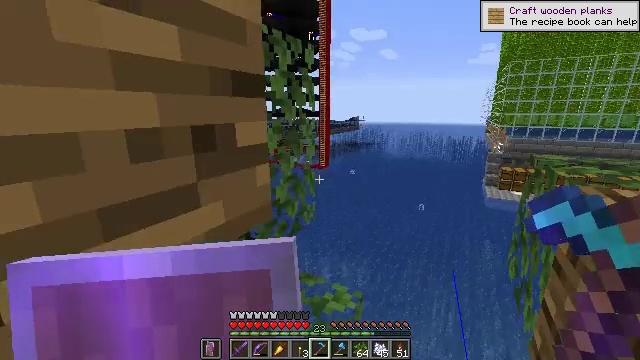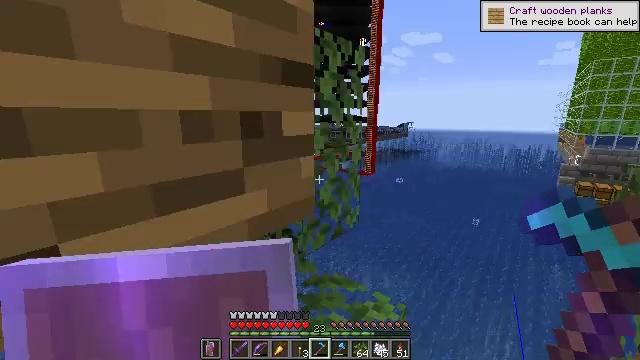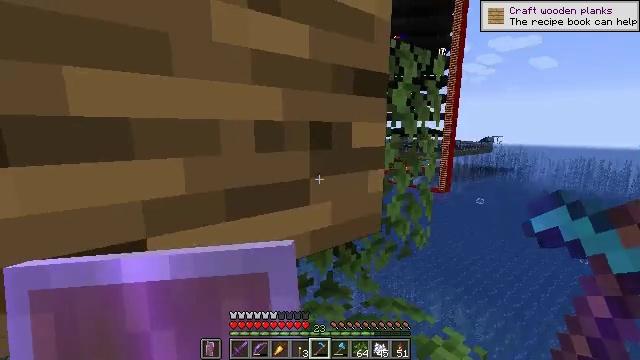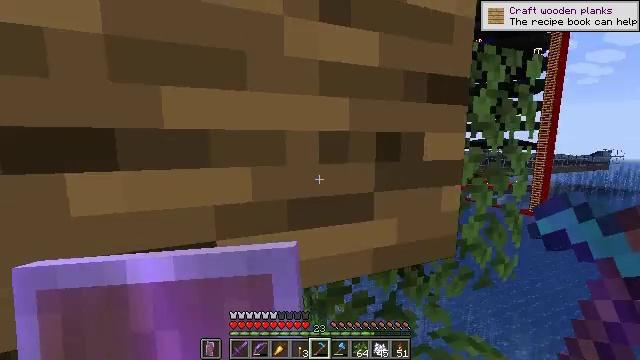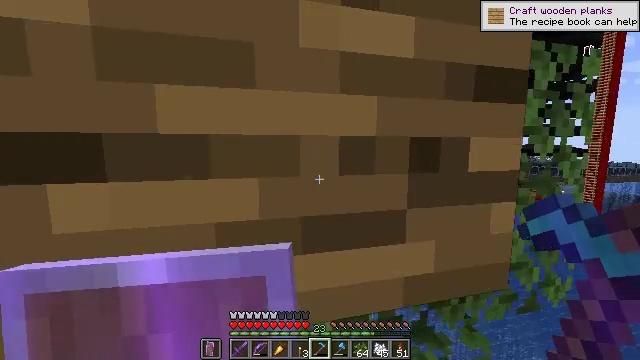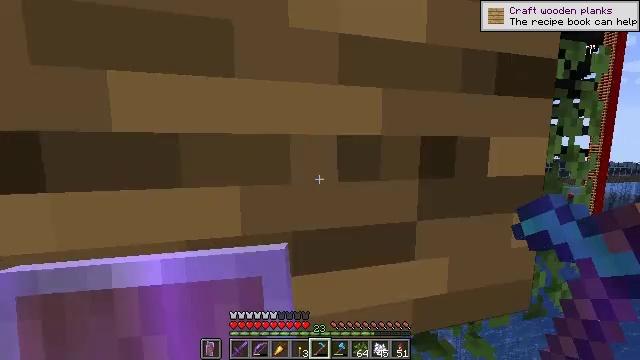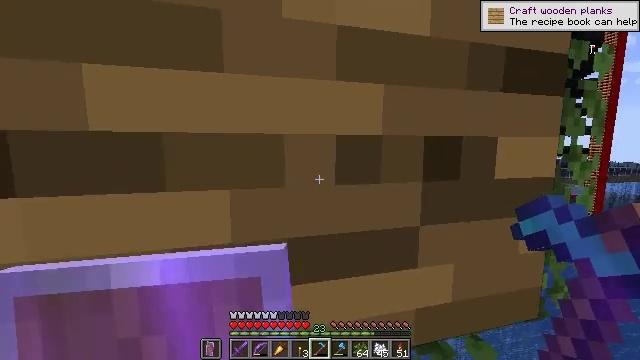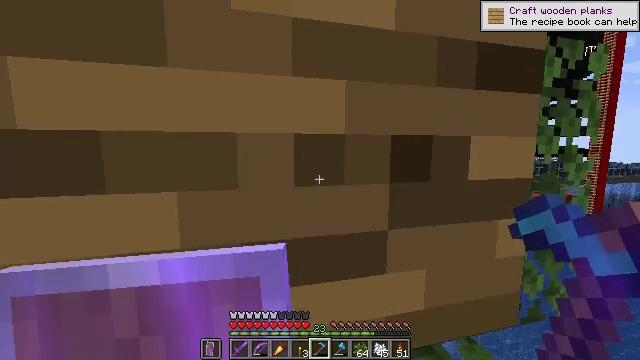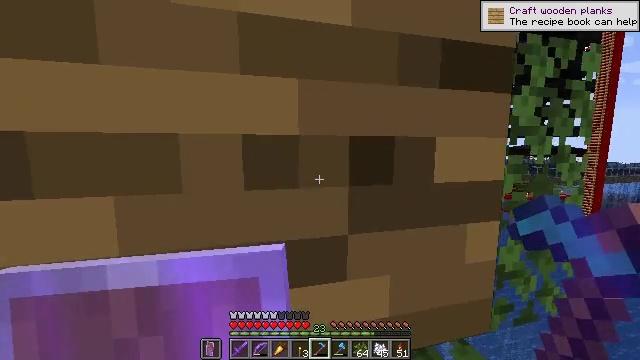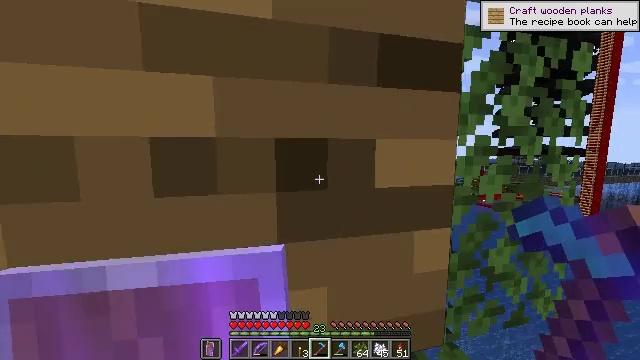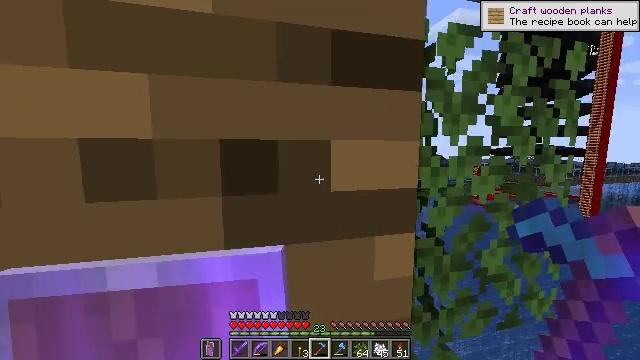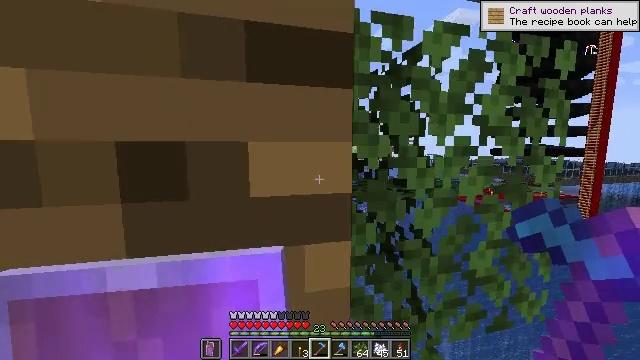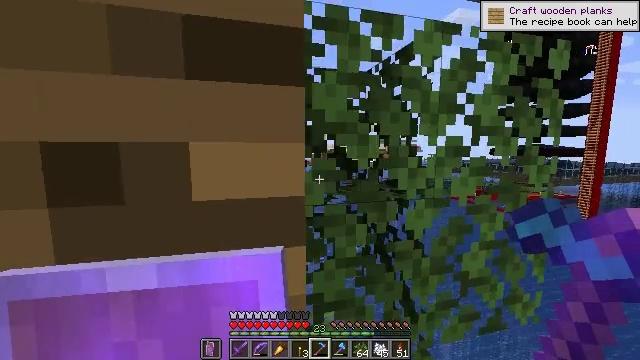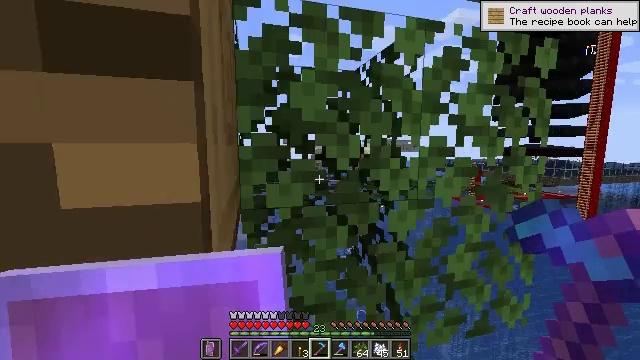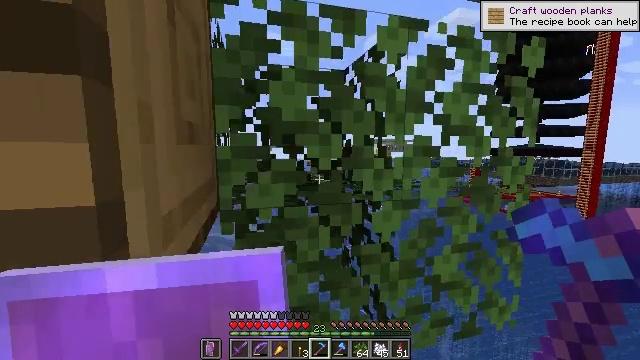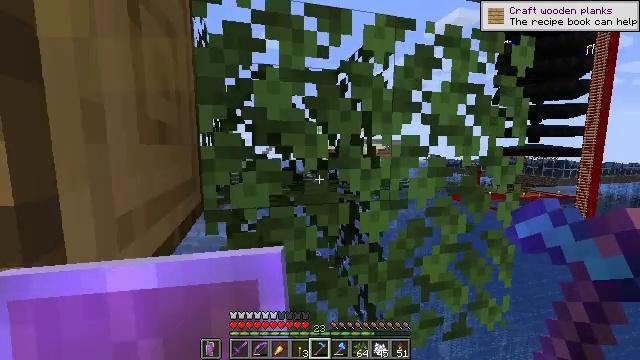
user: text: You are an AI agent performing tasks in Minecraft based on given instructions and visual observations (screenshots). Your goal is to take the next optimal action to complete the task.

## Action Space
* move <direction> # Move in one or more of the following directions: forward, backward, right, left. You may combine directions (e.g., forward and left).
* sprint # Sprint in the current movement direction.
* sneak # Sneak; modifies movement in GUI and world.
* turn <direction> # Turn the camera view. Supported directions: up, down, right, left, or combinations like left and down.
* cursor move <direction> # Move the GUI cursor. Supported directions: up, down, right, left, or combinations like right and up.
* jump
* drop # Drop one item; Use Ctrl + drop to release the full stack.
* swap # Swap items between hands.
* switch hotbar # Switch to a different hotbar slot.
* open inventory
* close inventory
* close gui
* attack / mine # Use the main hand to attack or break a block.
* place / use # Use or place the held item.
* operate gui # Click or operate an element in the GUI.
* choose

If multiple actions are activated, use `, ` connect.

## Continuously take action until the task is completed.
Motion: motion action
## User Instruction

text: Collect some oak leaves.
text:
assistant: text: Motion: move forward, sneak, turn left and up
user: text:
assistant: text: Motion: move forward, sneak, turn left and up
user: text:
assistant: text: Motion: move forward, sneak, turn left and up
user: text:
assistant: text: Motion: move forward, sneak, turn left and up
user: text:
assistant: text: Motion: move forward, sneak
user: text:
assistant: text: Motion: move forward and move right, sneak
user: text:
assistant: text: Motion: move forward and move right, sneak
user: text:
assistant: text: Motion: move forward and move right, sneak
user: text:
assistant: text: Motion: move forward and move right, sneak
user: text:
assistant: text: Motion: move forward and move right, sneak
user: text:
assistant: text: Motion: move forward and move right, sneak
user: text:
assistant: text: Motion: move forward and move right, sneak
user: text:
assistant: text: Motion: move forward and move right, sneak
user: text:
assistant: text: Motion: move right, sneak
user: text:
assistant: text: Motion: move right, sneak
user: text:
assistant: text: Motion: move right, sneak, turn right and up
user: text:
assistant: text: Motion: move right, sneak, turn right and up
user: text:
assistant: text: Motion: move right, sneak, turn right and up
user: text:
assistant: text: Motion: move right, sneak, attack / mine
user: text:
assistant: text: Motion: sneak, turn left and up, attack / mine
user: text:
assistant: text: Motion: sneak, turn left and up, attack / mine
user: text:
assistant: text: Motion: sneak, turn left, attack / mine
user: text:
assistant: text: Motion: sneak, turn left and down, attack / mine
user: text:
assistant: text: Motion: sneak, turn left and down, attack / mine
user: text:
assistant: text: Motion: sneak, turn left and down, attack / mine
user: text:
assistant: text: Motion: sneak, turn down, attack / mine
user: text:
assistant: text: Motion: sneak, turn right and down, attack / mine
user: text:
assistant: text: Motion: sneak, turn right and down, attack / mine
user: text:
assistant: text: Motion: sneak, turn right and down, attack / mine
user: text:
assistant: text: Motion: sneak, turn right and down, attack / mine